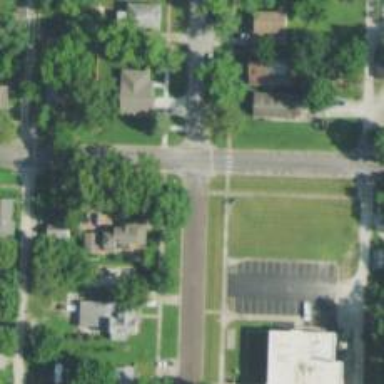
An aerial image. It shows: Unmarked road crossing.